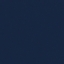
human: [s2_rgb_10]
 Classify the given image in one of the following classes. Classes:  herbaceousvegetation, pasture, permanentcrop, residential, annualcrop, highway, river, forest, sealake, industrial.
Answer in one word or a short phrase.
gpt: SeaLake